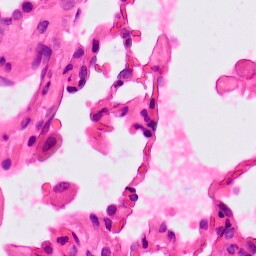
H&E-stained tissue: Lung